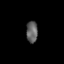
Tissue: lung
Cell type: Epithelial cells
Senescence score: 0.156
Nuclear area (px): 241
Mean DAPI intensity: 96.473